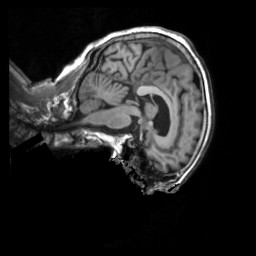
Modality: T1w
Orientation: sagittal
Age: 67
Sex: female
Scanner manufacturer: siemens
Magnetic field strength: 3 T
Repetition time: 2.5 s
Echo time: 0.00248 s